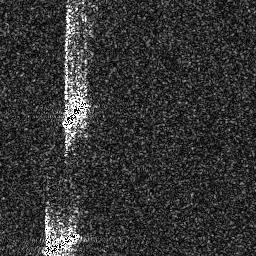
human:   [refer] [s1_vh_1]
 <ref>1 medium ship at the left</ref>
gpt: <box>[[23, 37, 34, 49, 0]]</box>